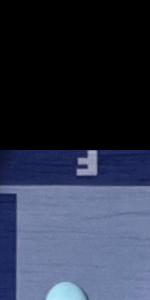
Label: Empty